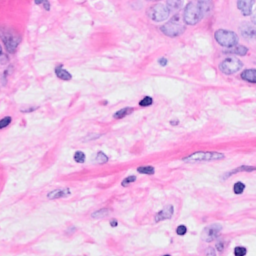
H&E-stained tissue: Breast